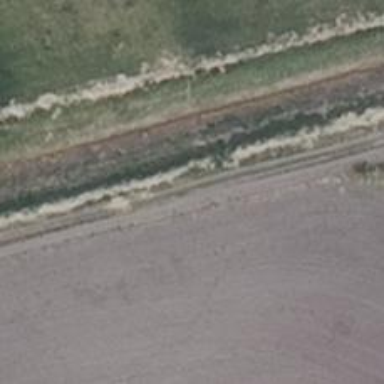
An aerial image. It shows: Track with ground surface of grade 4.